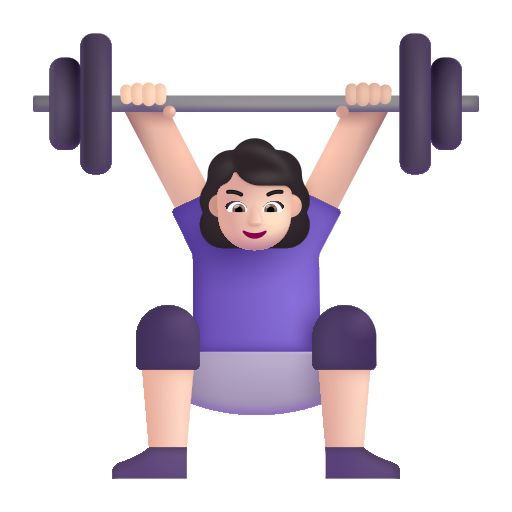
woman lifting weights color light